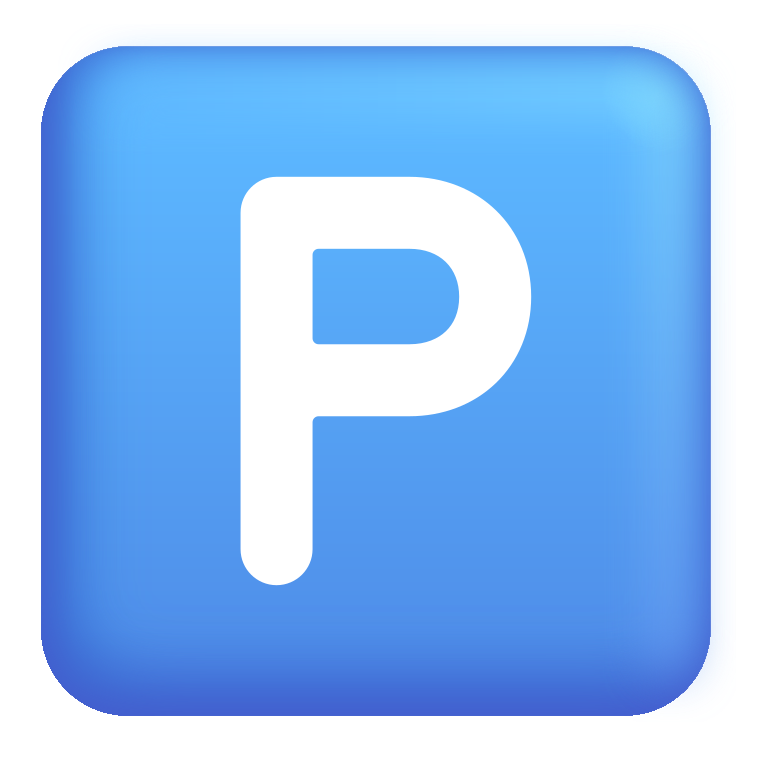
p button color